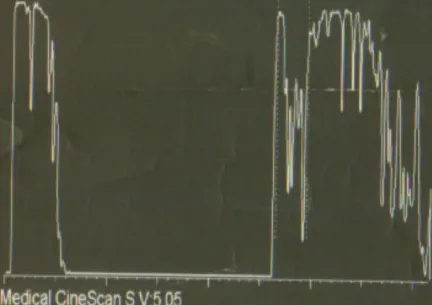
A-Scan, Amplitude modulator 301 x 203 mm (150 x 150 DPI).
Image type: radiology (mri)